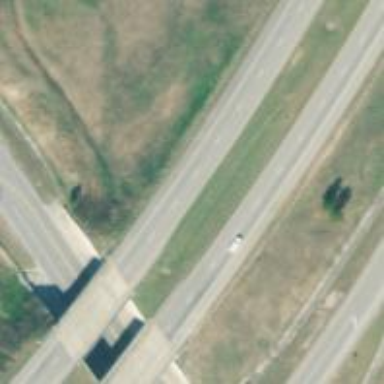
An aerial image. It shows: Asphalt motorway marked as expressway.